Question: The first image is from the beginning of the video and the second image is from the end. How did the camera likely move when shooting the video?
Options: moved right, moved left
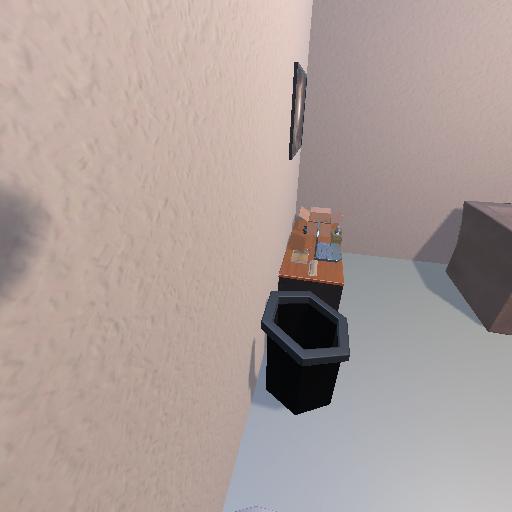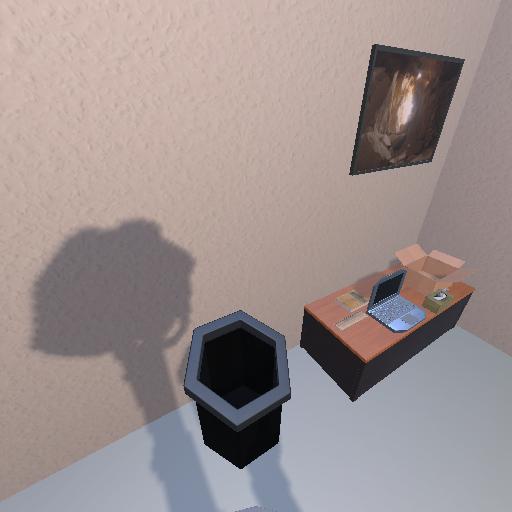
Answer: moved right